Question: How do you place two buttons in one UITableViewCell like this example from the Apple App store?

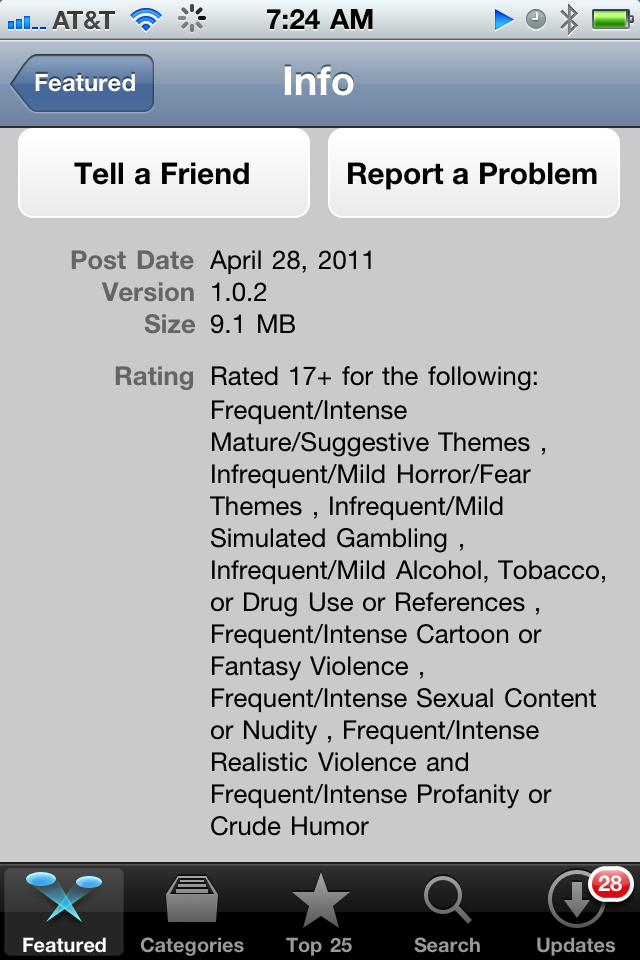
Answer: '''
if ([cell.contentView viewWithTag:kButtonTag] == nil) {
UIButton *btn1 = [UIButton buttonWithType:UIButtonTypeRoundedRect];
btn1.tag = kButtonTag;
UIButton *btn2 = btn1;
[btn1 setTitle:@"Tell a Friend" forState:UIControlStateNormal];
[btn2 setTitle:@"Report a Problem" forState:UIControlStateNormal];
btn1.frame = CGRectMake(0, 0,100,40);
btn2.frame = CGRectMake(120, 0,100, 40);
[cell.contentView addSubview:btn1];
[cell.contentView addSubview:btn2];
[cell setBackgroundColor:[UIColor clearColor]];
}
'''
Change the frames around, and it should look similar.